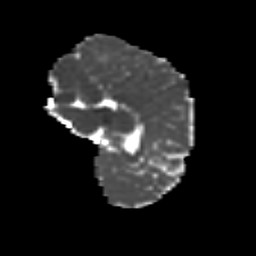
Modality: MD
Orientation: sagittal
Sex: male
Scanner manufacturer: siemens
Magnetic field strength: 3 T
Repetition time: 5 s
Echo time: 0.071 s